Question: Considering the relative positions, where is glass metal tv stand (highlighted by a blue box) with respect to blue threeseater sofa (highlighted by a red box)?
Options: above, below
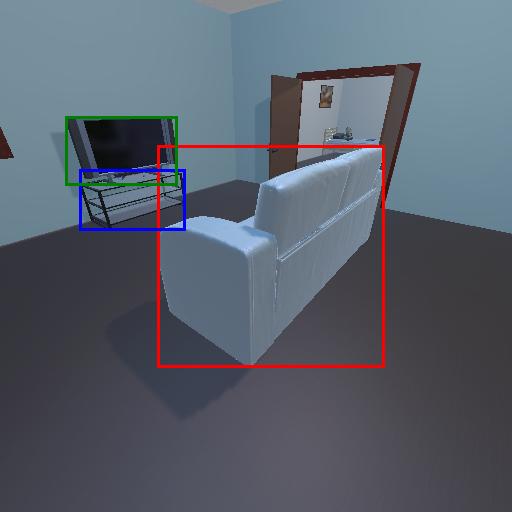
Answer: above